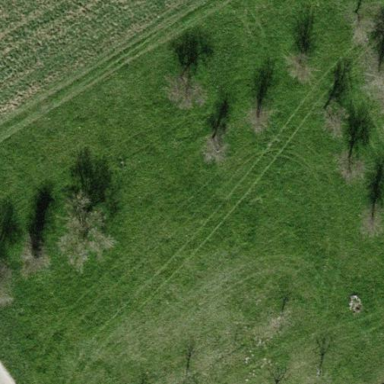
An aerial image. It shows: Orchard.